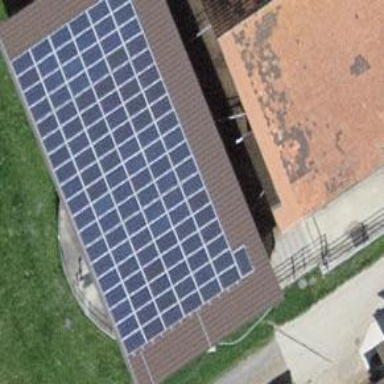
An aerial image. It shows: Solar power generator with photovoltaic panels.